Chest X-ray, PA view. Patient: 58 years old, sex F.
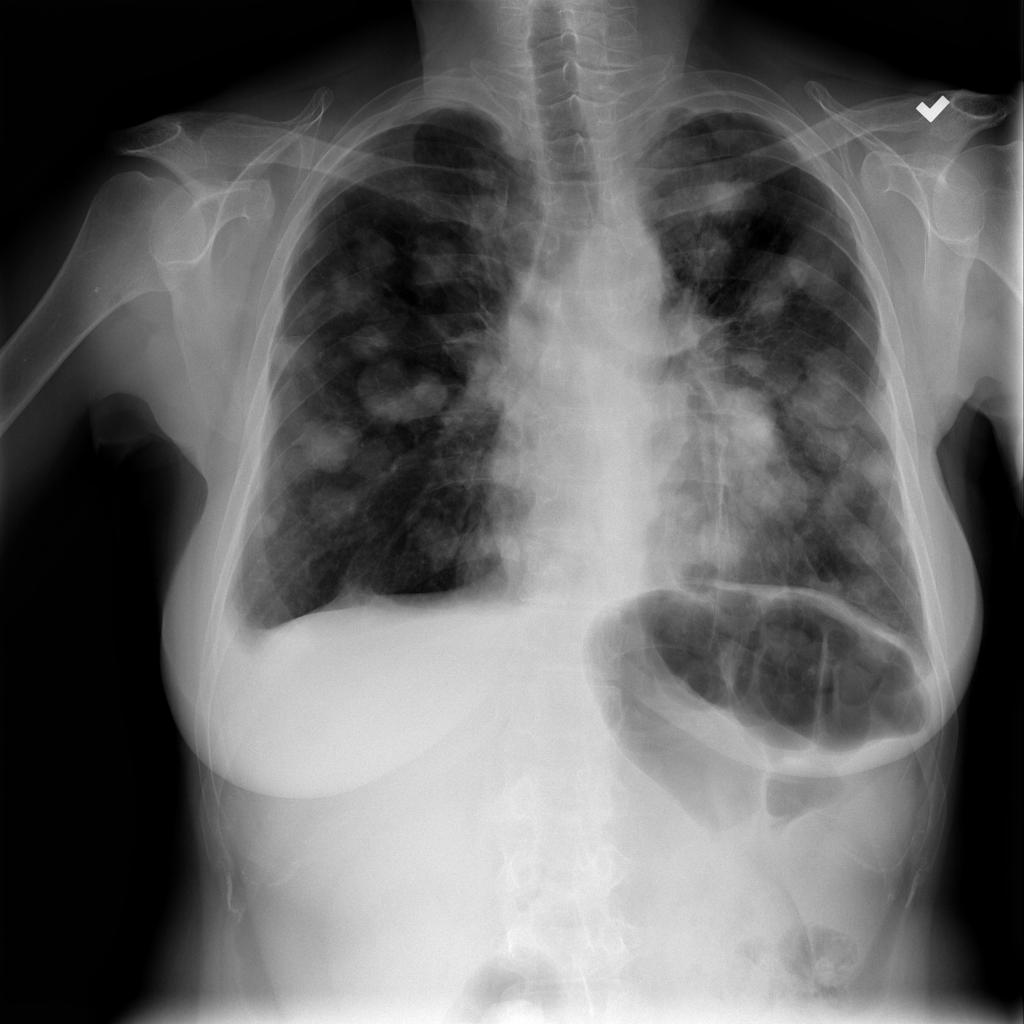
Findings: No Finding